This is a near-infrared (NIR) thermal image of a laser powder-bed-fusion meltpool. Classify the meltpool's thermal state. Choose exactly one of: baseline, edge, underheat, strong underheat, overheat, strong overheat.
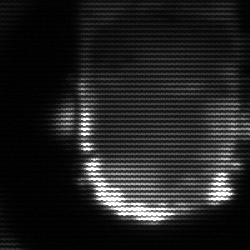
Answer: baseline